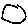
Label: circle